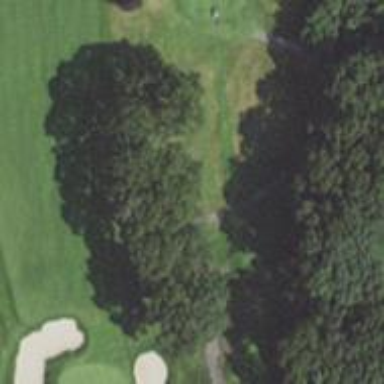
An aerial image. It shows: Service road designated as golf cart path.